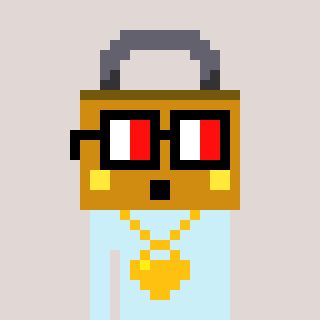
a pixel art character with square glasses with black frames and red eyes, a lock-shaped head and a cold-colored body on a warm background